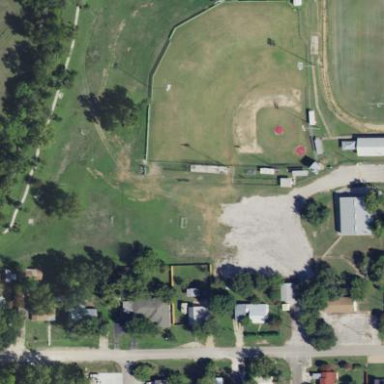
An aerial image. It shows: Baseball pitch for leisure land.